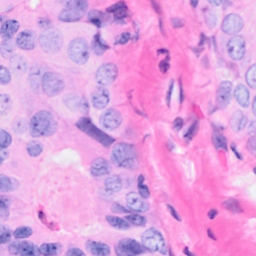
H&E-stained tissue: Breast